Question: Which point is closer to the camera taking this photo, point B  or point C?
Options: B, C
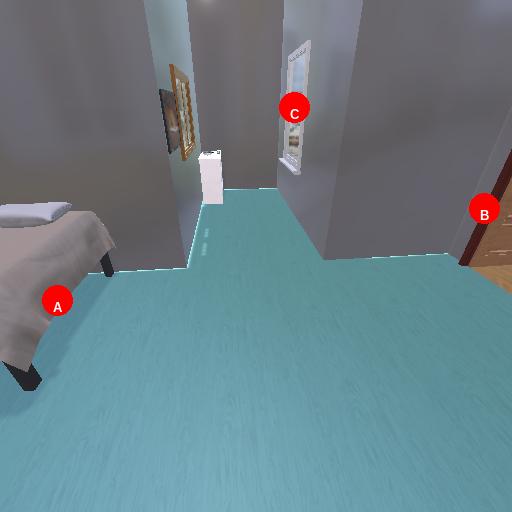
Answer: B